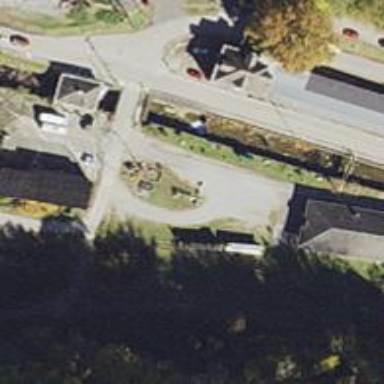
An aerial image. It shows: Historic train attraction.